Question: I want to make a floating image that looks like this, float on a carousel
<URL>
I've done this
'''
const styles = StyleSheet.create({
manualHeader: {
backgroundColor: color.light_blue,
height:150,
width:150,
borderRadius: 150/2,
alignItems: 'center',
},
manualImage: {
height: normalize(60),
width: normalize(60),
resizeMode: 'contain',
marginVertical: normalize(15),
},
});
<View style={styles.manualContainer}>
<View style={styles.manualHeader}>
<Image style={styles.manualImage} source={item.image} />
</View>
<View style={styles.manualBody}>
</View>
</View>
'''
and it looks like this

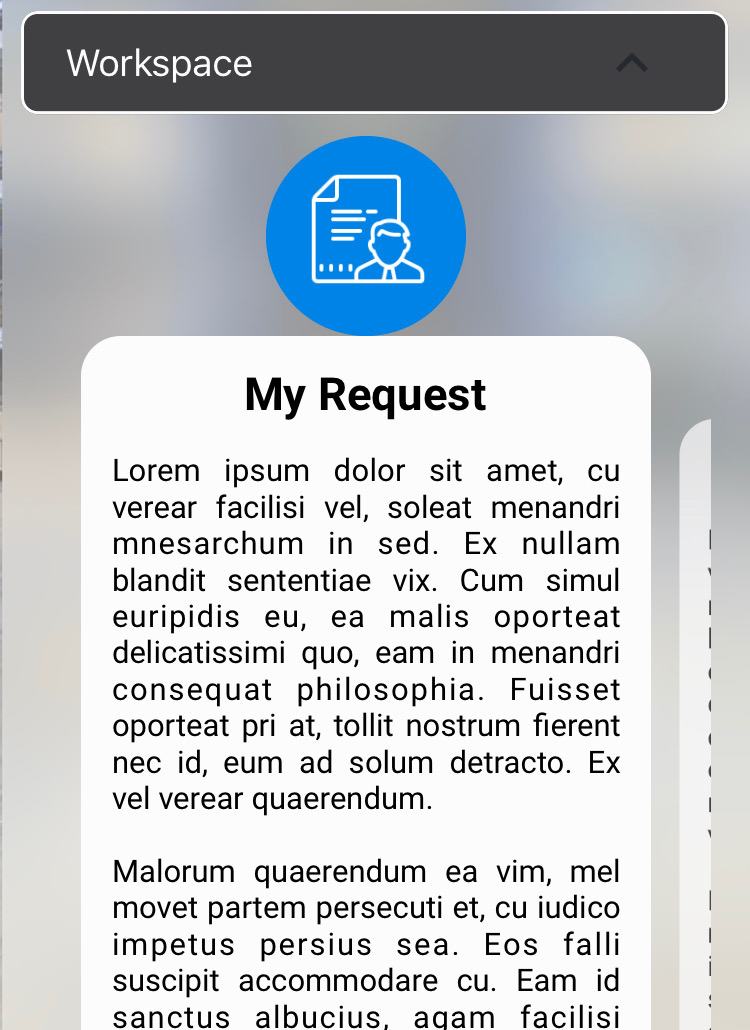
Answer: This is a simple example using margin. Also, we can use absolute positioning.
Also, I've created the below example in the snack.
> <URL>
In the example below, just add your image source.
'''
import * as React from 'react';
import { Text, View, StyleSheet, Image } from 'react-native';
// or any pure javascript modules available in npm
export default class App extends React.Component {
render() {
return (
<View style={styles.container}>
<Text style={styles.paragraph}>
Change code in the editor and watch it change on your phone!.
</Text>
<View style={styles.mybody}>
<View style={styles.imageContainer}>
<Image style={styles.imageStyle} source={{}}/>
</View>
<View style={styles.bodyContainer}>
<Text style={styles.bodyParagraph}>
Local files and assets can be imported by dragging and dropping them into the editor
Local files and assets can be imported by dragging and dropping them into the editor
Local files and assets can be imported by dragging and dropping them into the editor
Local files and assets can be imported by dragging and dropping them into the editor
</Text>
</View>
</View>
</View>
);
}
}
const styles = StyleSheet.create({
container: {
flex: 1,
justifyContent: 'center',
backgroundColor: '#ecf0f1',
padding: 8,
},
imageContainer:{
marginTop: -70,
justifyContent: 'center',
alignItems: 'center'
},
imageStyle:{
height: 150,
width:150,
backgroundColor:'yellow',
borderRadius:150/2,
alignItems: 'center',
},
paragraph: {
margin: 24,
marginBottom:100,
fontSize: 18,
fontWeight: 'bold',
textAlign: 'center',
},
mybody:{
backgroundColor:'red'
},
bodyContainer: {
alignItems: 'center',
justifyContent: 'center',
padding: 24,
// backgroundColor:'red'
},
bodyParagraph:{
margin: 10,
marginBottom:100,
fontSize: 18,
fontWeight: 'bold',
textAlign: 'center',
}
});
'''
The final output looks like this.
<URL>
Thanks!